Question: I have been trying to find a solution to a problem I have.
My website has different thumbnails on it and I added a onmouseover / onmouseout function. So if you move your mouse over a picture, a hover image (the original size) is shown in the upper right corner.
This all works fine, but if I have bigger image, it will overlap my thumb img and stuff gets crazy.
So what I wanted was to get the right side position of my thumbnail IMG tag and subtract that from the screen size. The screen size is not a problem, but the right position of my img tag is.
How could i get that position? (marked with bold red line in pic)

The code looks something like this:
'''
function imghover(id, src, width, height) {
var thumb = document.getElementById(id);
var hover = document.getElementById('hoverimg');
alert(thumb.
hover.src = src;
if(width > screen.width){
hover.width = (width / 100) * 20;
hover.height = (height/ 100) * 20;
}
else if(height > screen.height) {
hover.width = (width / 100) * 40;
hover.height = (height/ 100) * 40;
}
else {
hover.width = width;
hover.height = height;
}
}
'''
As you can see i have everything I need: Thumb ID, scr for new pic (original), width & height of original. So how to get the right side position of the Thumb?
Thanks a lot in advance.
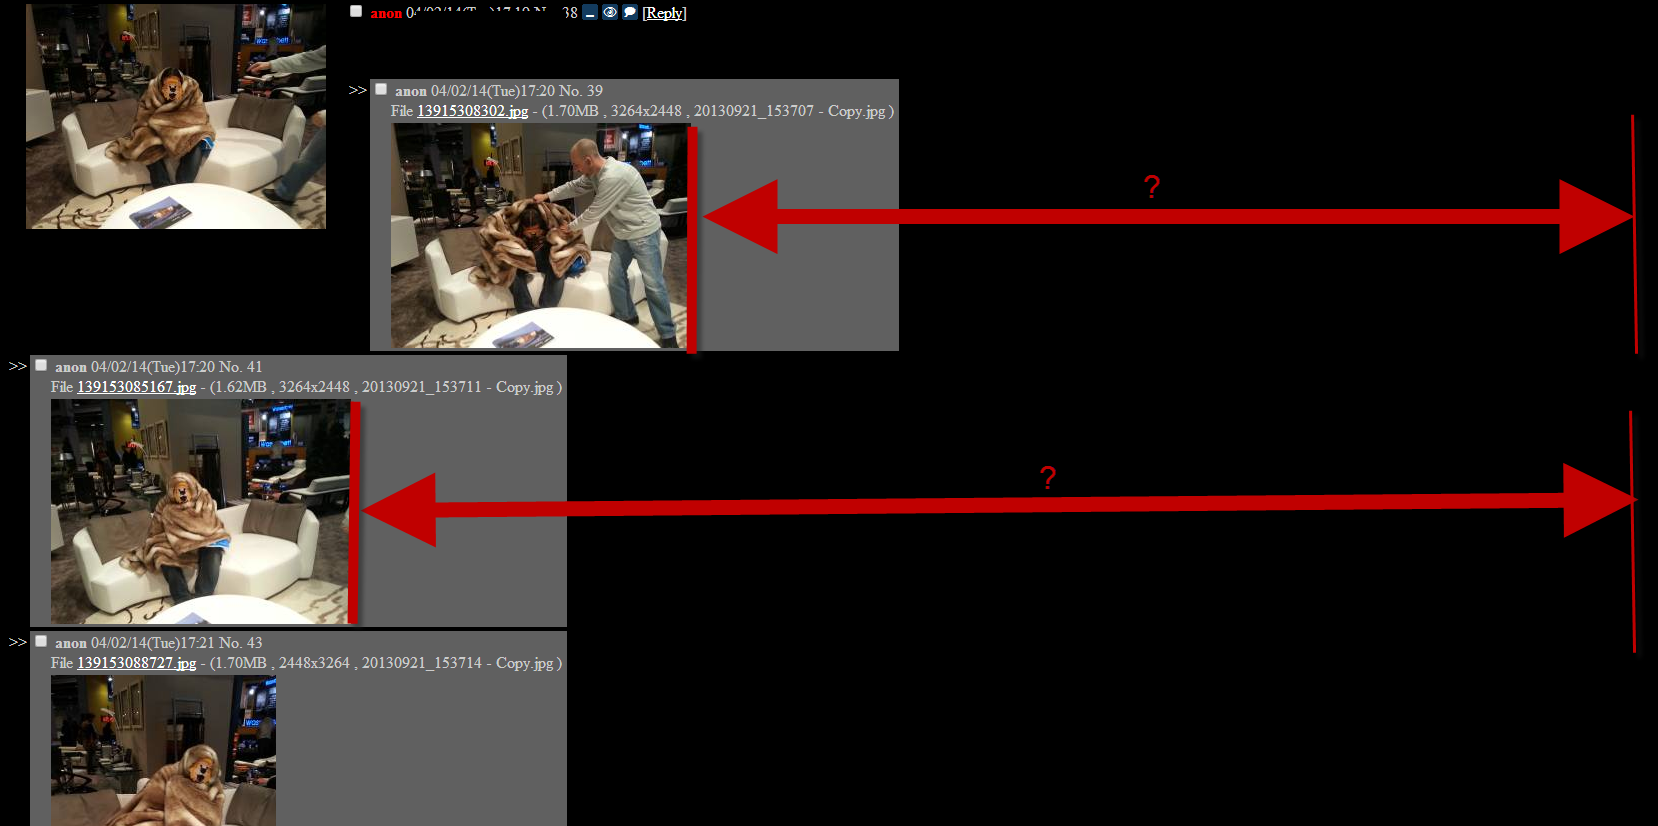
Answer: right is usually calculated as
right = totalScreenWidth - left - sizeOfBox(or what ever detail you wand to + -);
The equation is followed in a relative way .. say for example the whole thing is in a div container rather than in window.
You can get left for image like ..
totalLeft = image.getBoundingClientRect().left + imageParent.getBoundingClientRect().left + .... cascadingly .. till you cover each element from image to window.
or use jquery to use it like $(#img).position().left .. etc